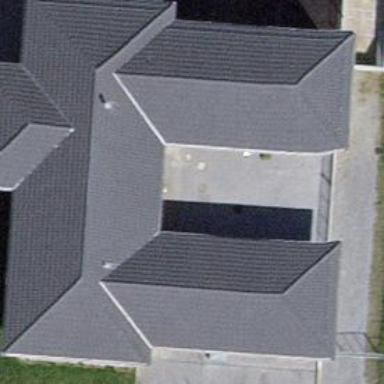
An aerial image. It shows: Gabled building.